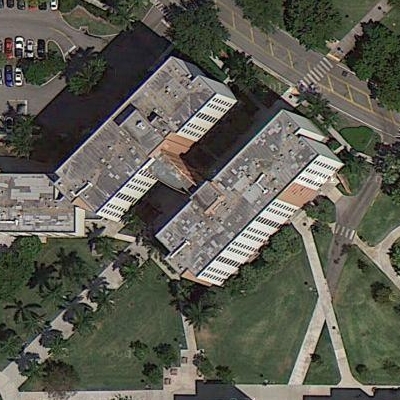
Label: Industry